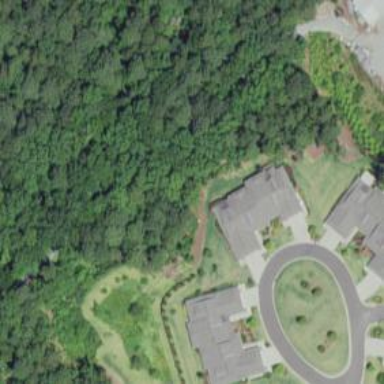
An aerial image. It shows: Path for golf carts.